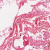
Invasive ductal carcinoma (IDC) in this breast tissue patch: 0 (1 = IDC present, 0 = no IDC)